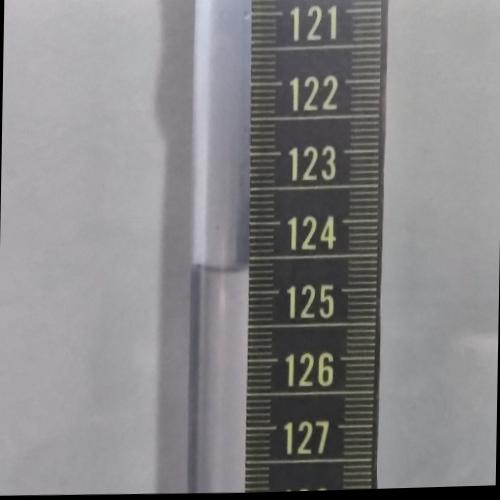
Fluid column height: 124.7 cm